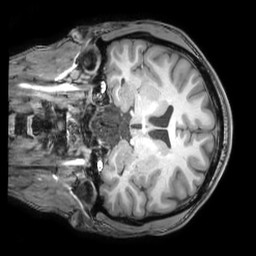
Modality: T1w
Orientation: coronal
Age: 22
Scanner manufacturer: philips
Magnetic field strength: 3 T
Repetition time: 0.007 s
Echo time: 0.003501 s